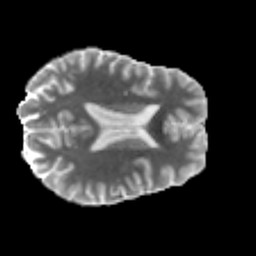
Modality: MD
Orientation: axial
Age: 22
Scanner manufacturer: philips
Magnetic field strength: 3 T
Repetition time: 8.6 s
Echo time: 0.127 s